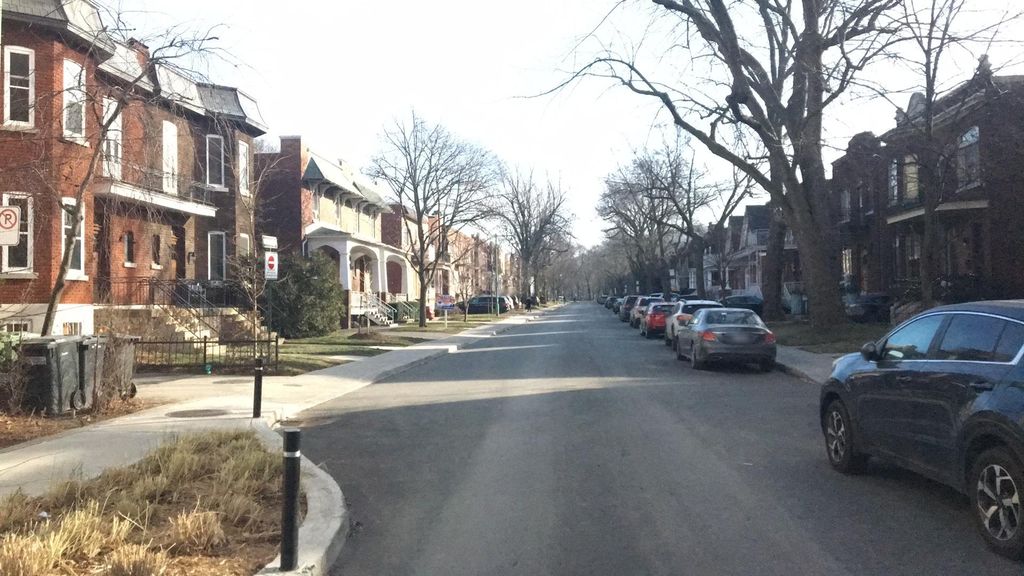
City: montreal